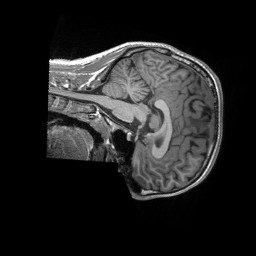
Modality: T1w
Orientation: sagittal
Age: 18
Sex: male
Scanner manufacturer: siemens
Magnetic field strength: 3 T
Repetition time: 2.3 s
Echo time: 0.00232 s